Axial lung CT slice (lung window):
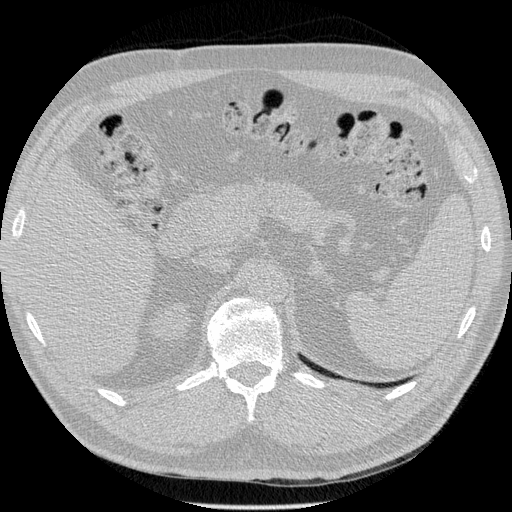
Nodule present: no